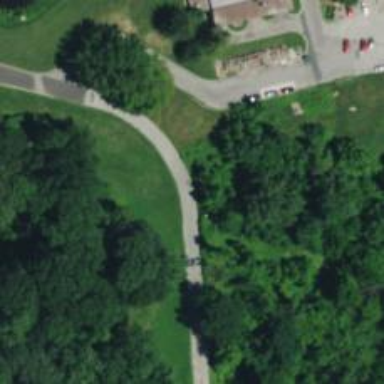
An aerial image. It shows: Disc golf tee area.